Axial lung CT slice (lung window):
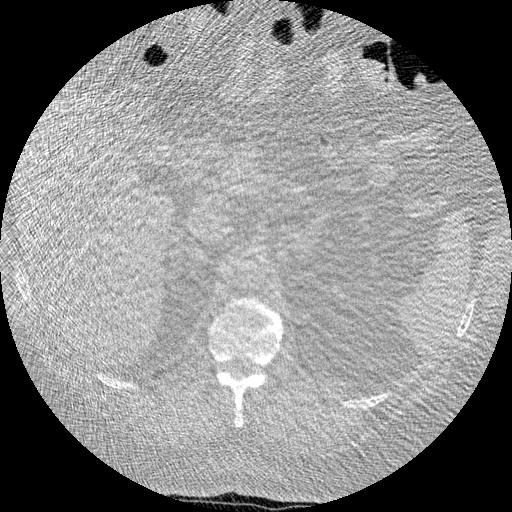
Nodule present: no